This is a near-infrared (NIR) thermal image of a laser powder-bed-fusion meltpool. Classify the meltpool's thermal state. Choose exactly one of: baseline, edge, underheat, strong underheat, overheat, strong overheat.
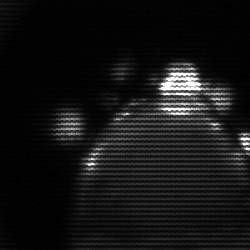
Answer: edge